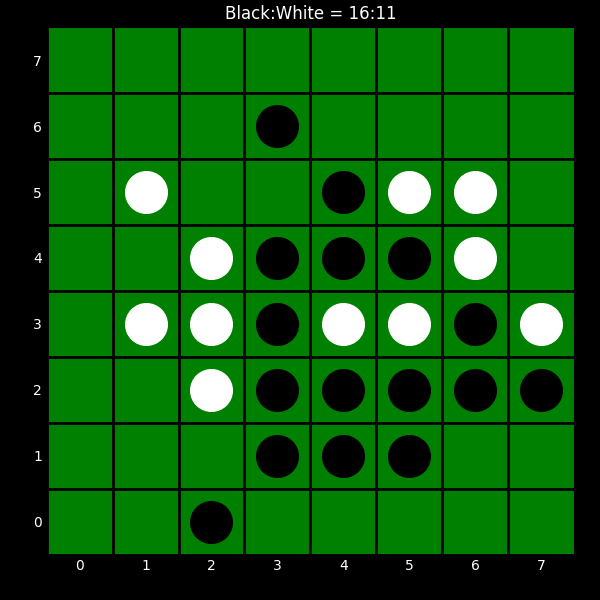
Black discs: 16
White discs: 11